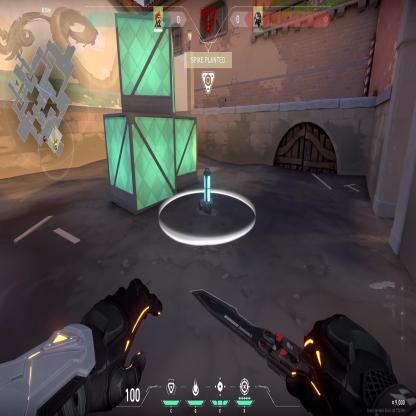
Label: planted spike